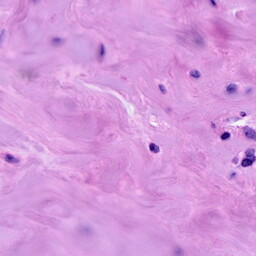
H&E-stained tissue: Breast